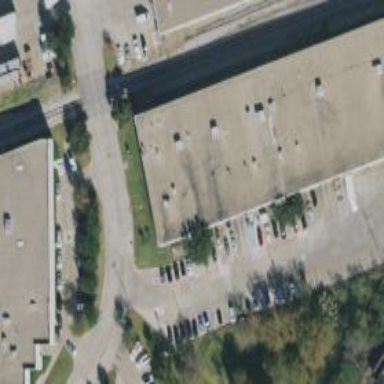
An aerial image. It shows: Warehouse.